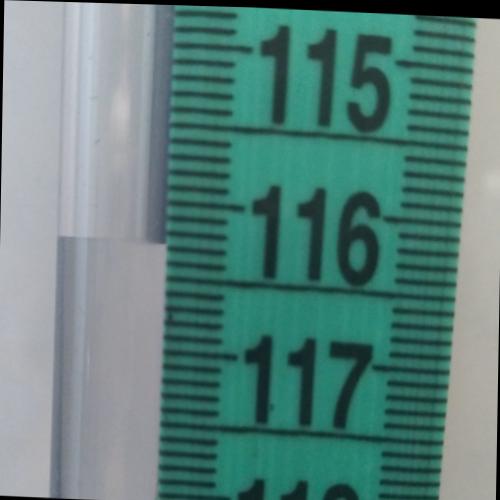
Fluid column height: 116.3 cm